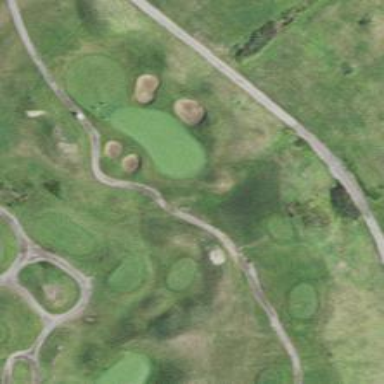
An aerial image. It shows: View of golf hole.